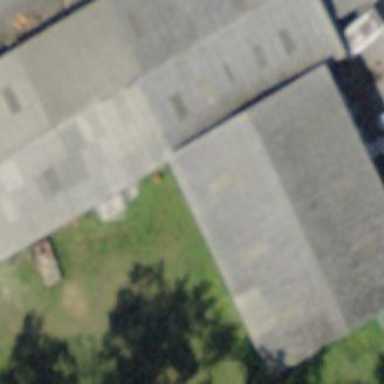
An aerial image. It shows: Gabled building.